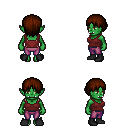
a pixel art fantasy rpg character, female body template, orc, green skin, maroon pirate shirt, magenta pants, brown plain hairstyle, black shoes, four views (front, back, left, right), 2x2 character sprite sheet, small pixel art, hard edges, no anti-aliasing